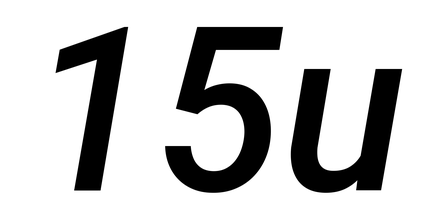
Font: Roboto-Italic_Medium_Italic